Question: I have a list like this:

I want to count the names (column B) that have value in column A like a or b or ... also this pair value is in range (F,G columns) .
How to do it?
For example:
count of b mark values is 4, but I am trying to count b mark except (b reza) , because the b reza is in the range F,G;
Count of b is 3.
Count of b (special b) is 1.
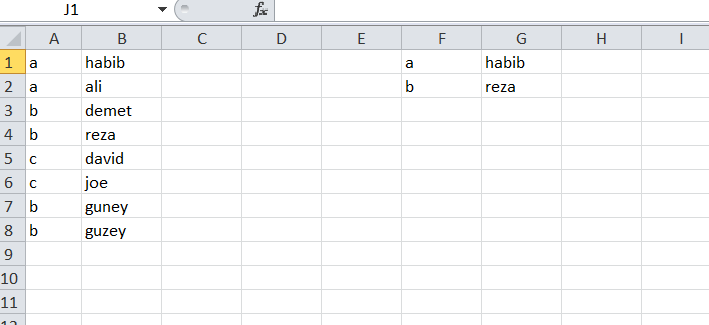
Answer: I do below things after trying more.

in the H column i use this formula :
'''
=COUNTIFS($A:$A;F1;$B:$B;G1)>0
'''
in row 2 :
'''
=COUNTIFS($A:$A;F2;$B:$B;G2)>0
'''
and copy this formula in all;
This formula give me (if the result is TRUE) that current row of G,H List is in A,B list.
Count of the TRUE values are the spacial values that i call them lf .
I can count all special data in A,B list (20):
'''
=COUNTIF(A:A;"a")+COUNTIF(A:A;"b")+COUNTIF(A:A;"c")
'''
The count of special values that not in F,G list is 20-6=14 i call them b.
this is what i want. but perhaps this is not good method. any idea?